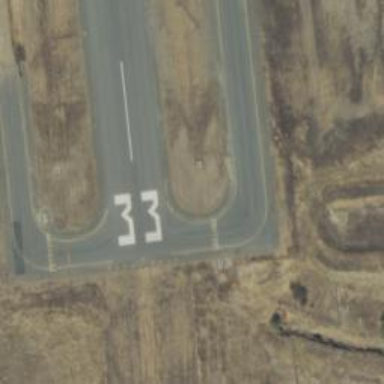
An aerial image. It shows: Runway at airport.